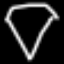
Label: diamond